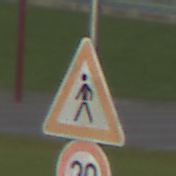
Verkehrszeichen: FussgaengerRechts
Zusatzzeichen unten: Geschwindigkeit20
Umgebung: Outdoor, Suburban
Tageszeit: MorningAfternoon
Wetter: PartlyCloudy
Licht: Natural
Jahreszeit: NotSpecified
Kontrast: MediumContrast